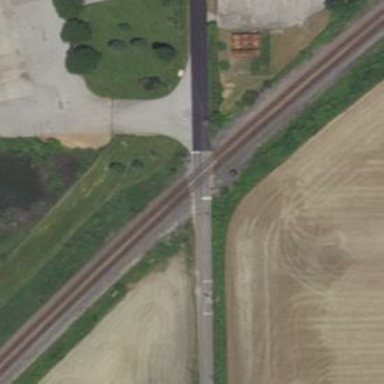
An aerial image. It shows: Level crossing along the railway.